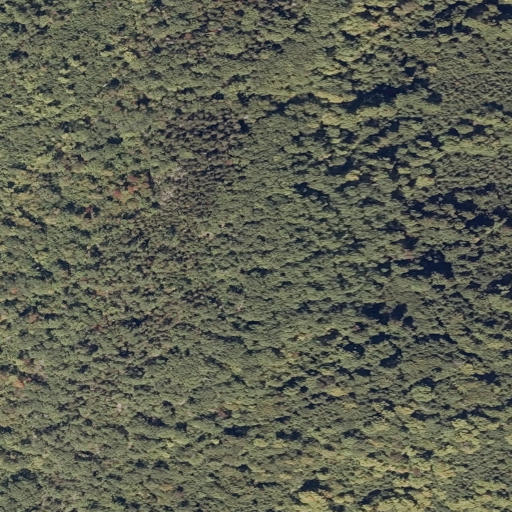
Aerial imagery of mountain in Maine named Browns Peak containing deciduous forest, evergreen forest, mixed forest, and shrub